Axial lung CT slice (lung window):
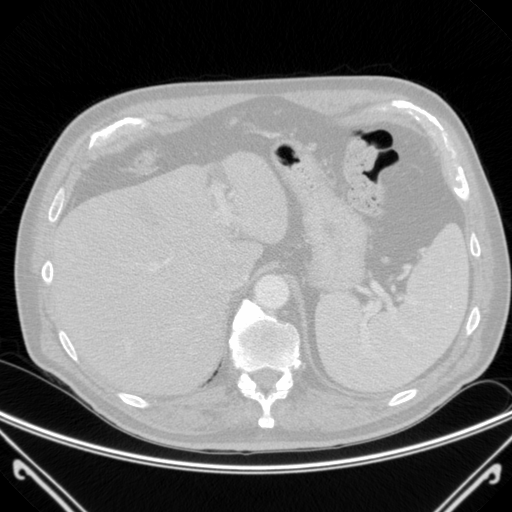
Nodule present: no